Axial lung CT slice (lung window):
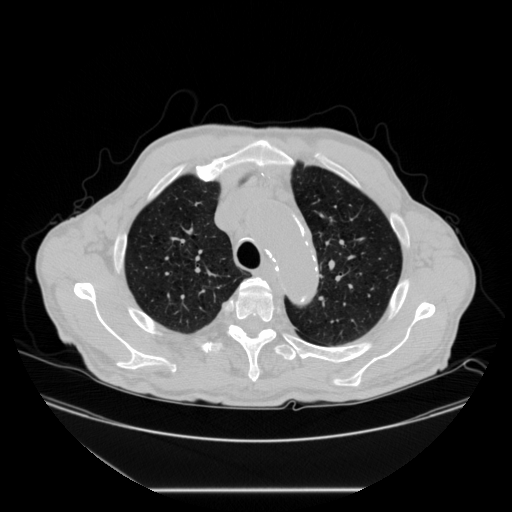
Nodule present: no